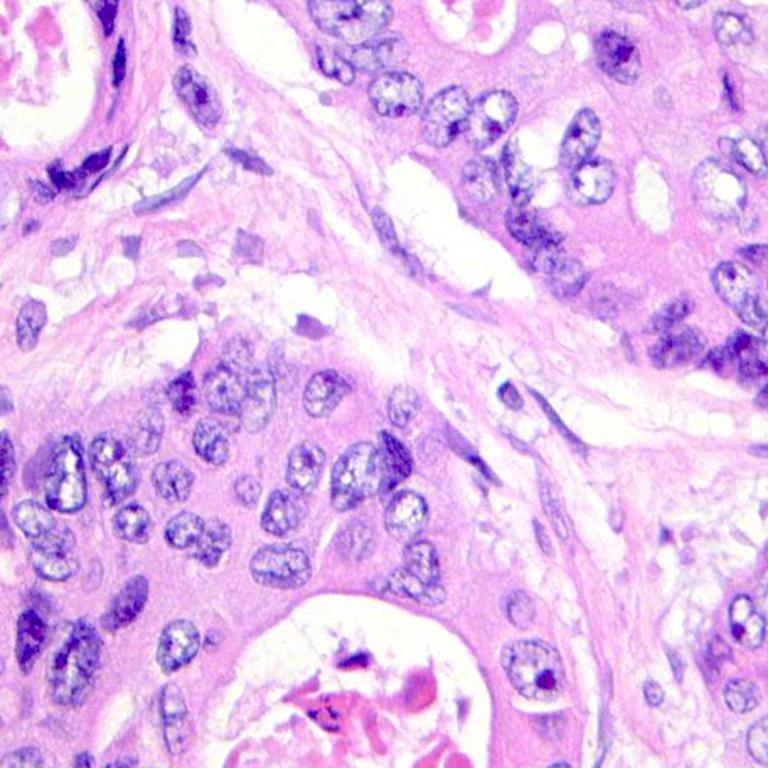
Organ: colon
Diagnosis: adenocarcinomas